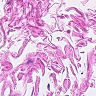
Metastatic tissue present: no